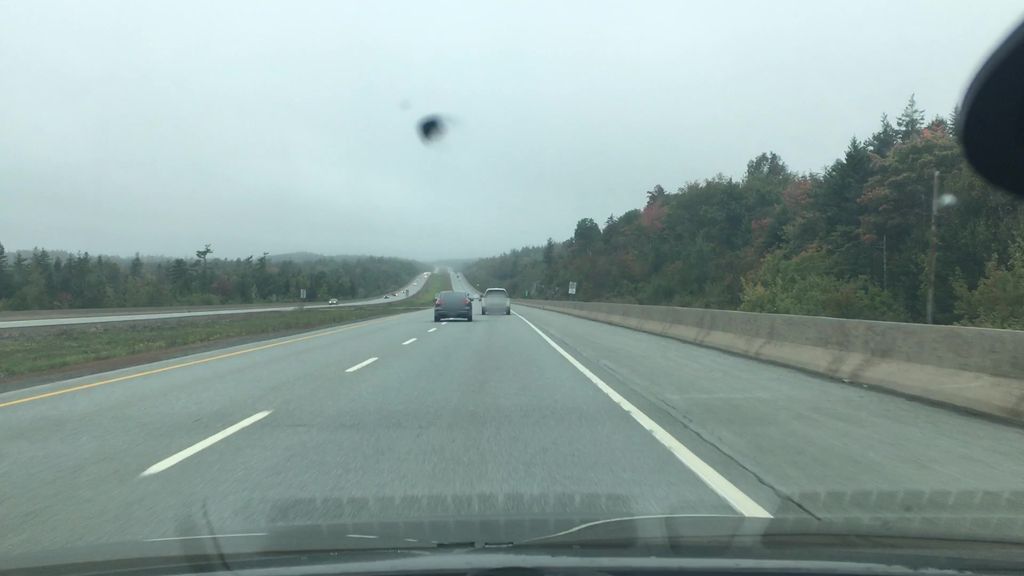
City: halifax